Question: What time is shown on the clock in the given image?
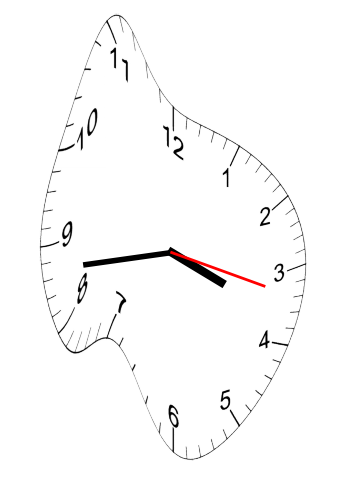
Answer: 03:43:17